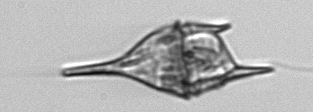
Label: Tripos_lineatus